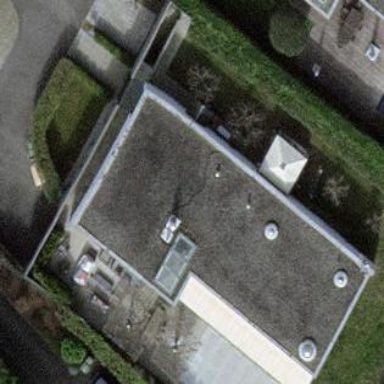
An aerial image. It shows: Detached building.